Question:
Hello guys, just want you to ask something about my code... I have 5 records n my database with the UserID of 'A02-0005'... I want to get it all using and display into TextBoxes respectively... My problem is I get only a single set of record and when I click the NextButton of DataControl, nothing happens. At the design time, I'd set the DatabaseName, RecourdSource, and RecordSetType of my DataControl... Where then the problem possibly occurs? I am using VB6... Thanks in advance.
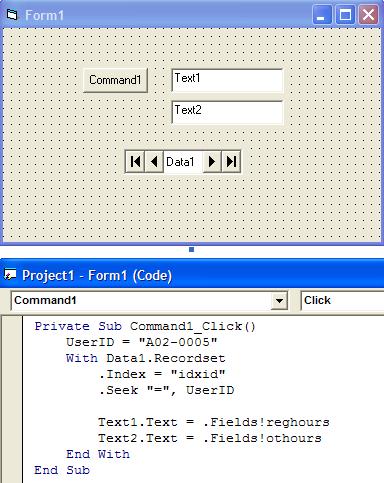
Answer: The problem here is with the Seek method. The method takes another argument called SeekOption and by default it will just find the first match.
Instead you could use the Find method on the Recordset as follows. You need to specify your search criteria and also where in the recordset to begin searching from.
'''
Data1.Recordset.Find Criteria:="idxid= 'A02-0005'", Start:=adBookmarkFirst
'''
Finally if you want your text boxes to update automatically when the user clicks the data control then you can just set the DataSource & DataField properties of the text box controls at design time.